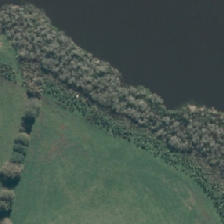
Land cover: herbaceous_freshwater_vege